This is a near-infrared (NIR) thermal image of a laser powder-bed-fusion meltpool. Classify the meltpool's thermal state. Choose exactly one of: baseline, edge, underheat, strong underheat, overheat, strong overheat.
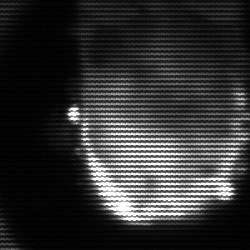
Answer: baseline